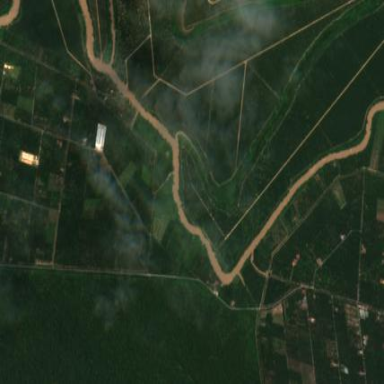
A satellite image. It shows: Farmland with oil palm crops.